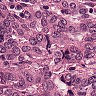
Metastatic tissue present: yes